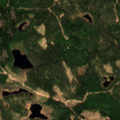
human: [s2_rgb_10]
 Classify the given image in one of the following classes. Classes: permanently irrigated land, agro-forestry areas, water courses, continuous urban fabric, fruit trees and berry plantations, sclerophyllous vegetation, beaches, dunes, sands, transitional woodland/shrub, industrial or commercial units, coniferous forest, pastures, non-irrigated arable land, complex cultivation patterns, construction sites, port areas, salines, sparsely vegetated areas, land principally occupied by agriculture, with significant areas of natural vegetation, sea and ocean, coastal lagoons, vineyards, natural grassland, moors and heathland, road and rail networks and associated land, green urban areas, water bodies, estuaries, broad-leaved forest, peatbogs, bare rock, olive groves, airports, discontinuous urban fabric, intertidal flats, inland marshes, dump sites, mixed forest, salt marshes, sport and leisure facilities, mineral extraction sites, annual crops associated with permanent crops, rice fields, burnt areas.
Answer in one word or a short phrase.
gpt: coniferous forest, mixed forest